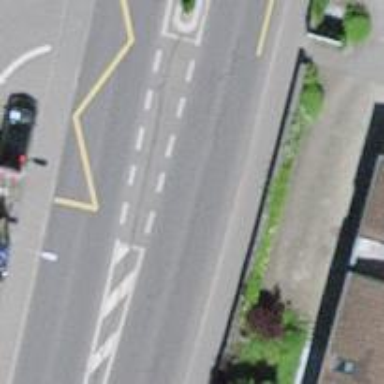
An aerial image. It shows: Bus stop with designated stop position for public transport.